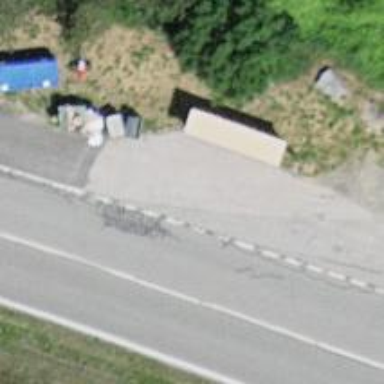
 serving as platform for public transportation."